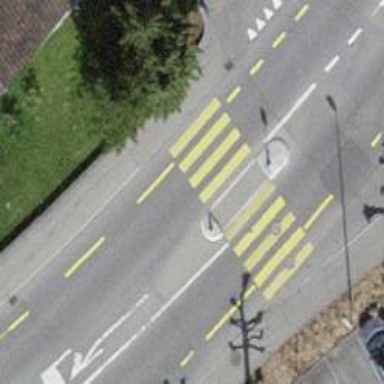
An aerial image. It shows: Uncontrolled zebra crossing with central island. The crossing is marked with zebra stripes.